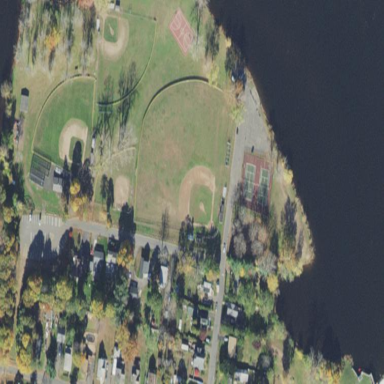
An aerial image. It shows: Park characterized as Existing Preserved Open Space.